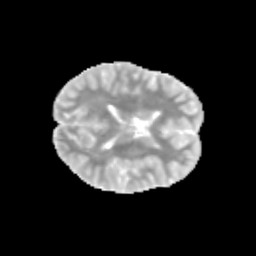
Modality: MD
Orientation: axial
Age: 10
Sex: male
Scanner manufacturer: siemens
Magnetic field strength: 3 T
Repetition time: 3.8 s
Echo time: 0.07 s